Field crop: maize
Growth stage: 2
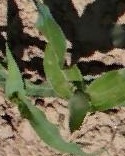
Species: maize